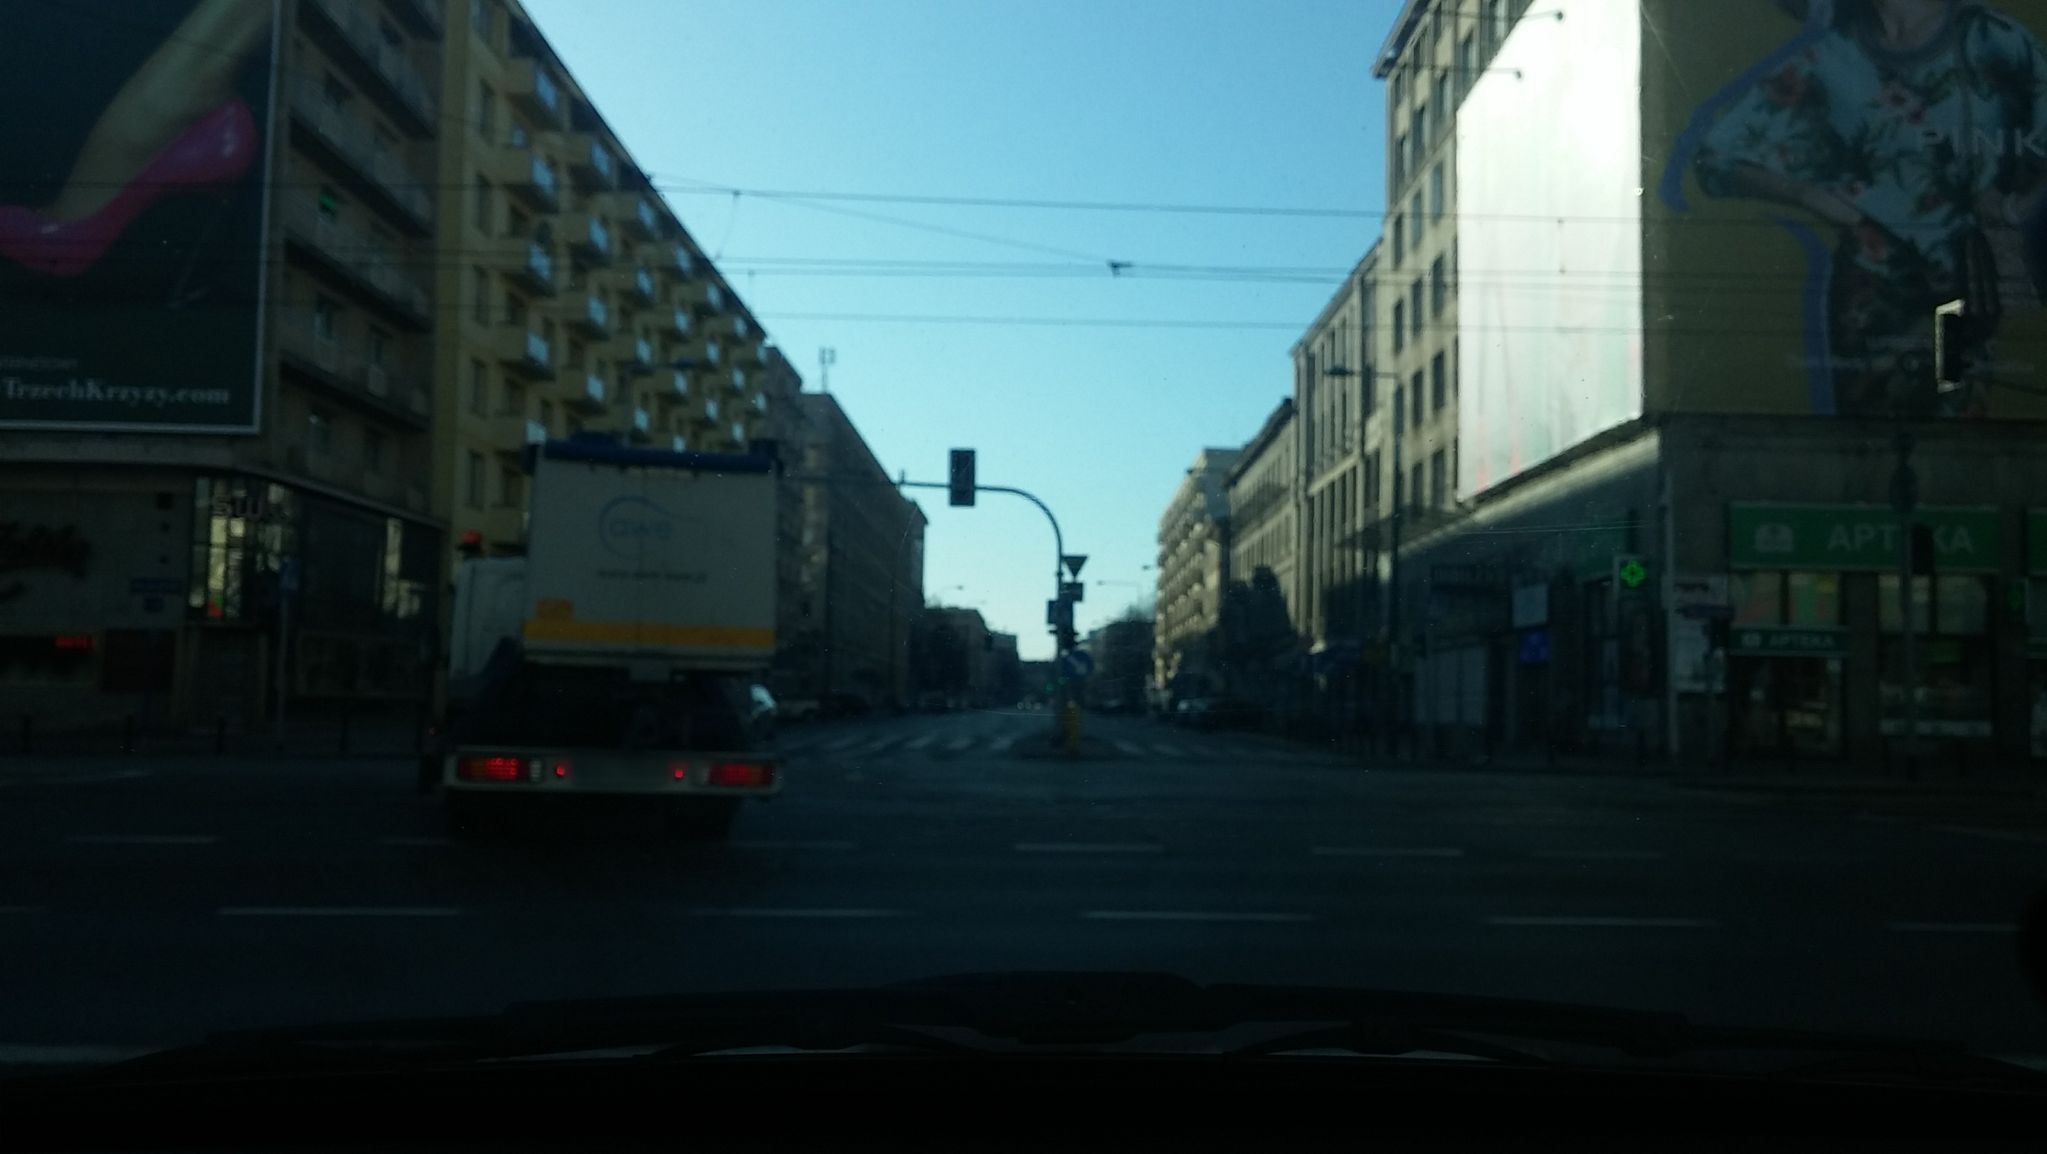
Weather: snowy
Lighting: day
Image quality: good
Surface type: railway
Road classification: footway
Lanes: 2
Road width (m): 8
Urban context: urban centre
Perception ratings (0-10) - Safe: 2, Lively: 6.84, Beautiful: 3.74, Boring: 7.11, Depressing: 3.52, Wealthy: 5.89